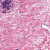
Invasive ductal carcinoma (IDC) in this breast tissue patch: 0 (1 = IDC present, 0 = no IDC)